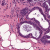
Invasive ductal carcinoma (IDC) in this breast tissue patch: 0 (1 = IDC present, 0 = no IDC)